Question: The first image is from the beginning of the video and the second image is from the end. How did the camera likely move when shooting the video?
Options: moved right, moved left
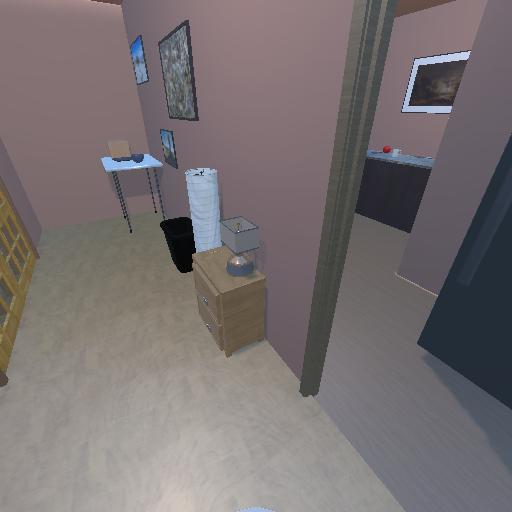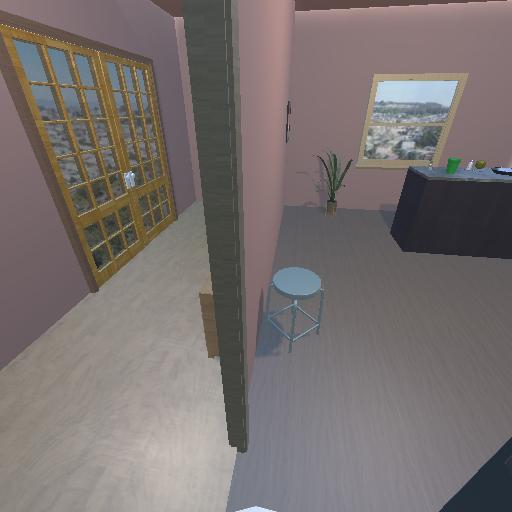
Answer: moved right